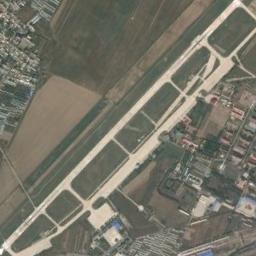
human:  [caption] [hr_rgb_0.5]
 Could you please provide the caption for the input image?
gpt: There is an airport in the middle of many buildings next to the field .

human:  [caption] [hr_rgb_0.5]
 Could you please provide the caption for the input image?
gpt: The airport was built in the middle of lush vegetation .

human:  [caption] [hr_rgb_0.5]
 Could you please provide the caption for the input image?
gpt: An airport with a runway and many buildings is surrounded by a residential area and brown farmland .

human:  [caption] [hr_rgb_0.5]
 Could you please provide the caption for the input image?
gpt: An airport with two runways and an open area on the lawn and some villages beside .

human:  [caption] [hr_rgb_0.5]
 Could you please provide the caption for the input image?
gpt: There are many buildings on the side of the runway of the airport .